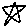
Label: star